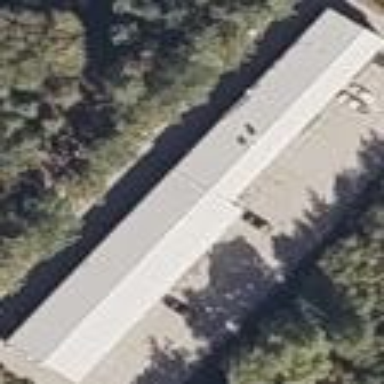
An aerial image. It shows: Commercial building.